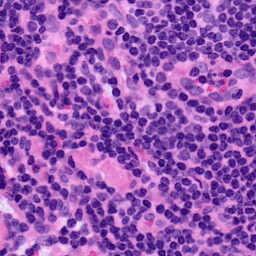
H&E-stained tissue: LymphNode